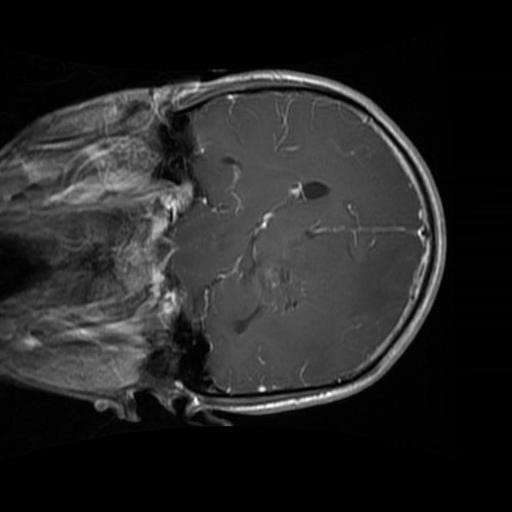
Label: brain_glioma